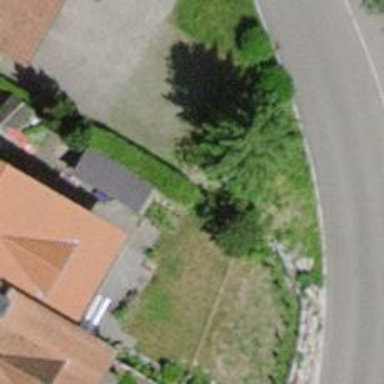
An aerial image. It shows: Hedge acting as barrier.